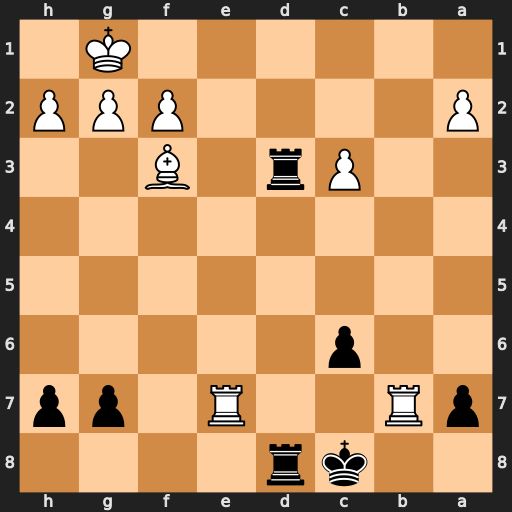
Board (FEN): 2kr4/pR2R1pp/2p5/8/8/2Pr1B2/P4PPP/6K1
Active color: b
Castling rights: -
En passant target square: -
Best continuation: Rd1+ Bxd1 Rxd1+ Re1 Rxe1#